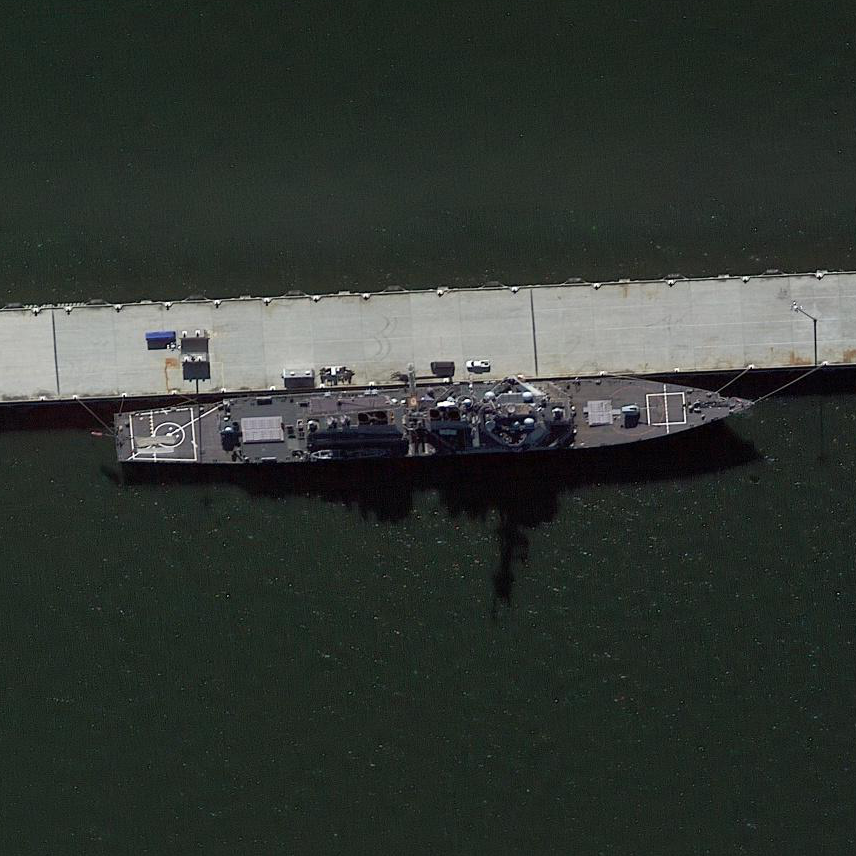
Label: Arleigh_Burke-class_destroyer